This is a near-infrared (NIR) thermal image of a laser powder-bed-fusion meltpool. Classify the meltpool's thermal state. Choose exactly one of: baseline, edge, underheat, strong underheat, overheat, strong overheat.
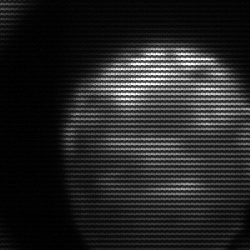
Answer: edge